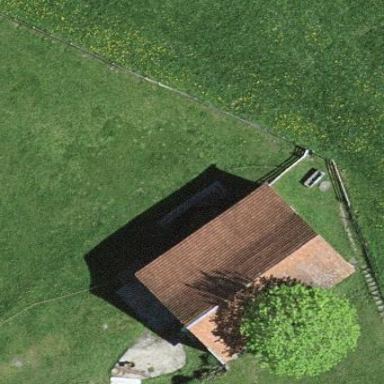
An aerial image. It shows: Farm auxiliary building.